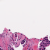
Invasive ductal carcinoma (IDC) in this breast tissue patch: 1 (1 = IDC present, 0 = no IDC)